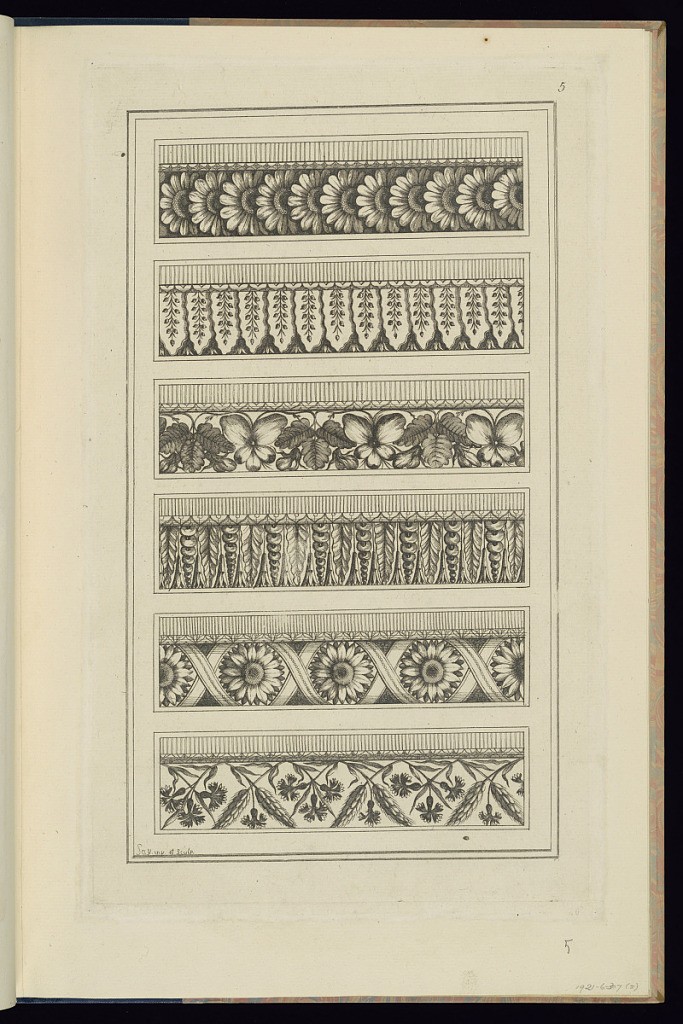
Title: Repeating Pattern Designs for Borders
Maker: Jean-Baptiste Fay, French, active 1765 – 1790s
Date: late 18th century
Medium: Etching on laid paper
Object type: Print
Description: Six horizontal designs for ornamental borders featuring arabesque motifs. The designs include repeating patterns of flowers, sunflowers, cornflowers, leaves, fluting, ribbons, wheat stalks, and beads. The plate is numbered and signed.